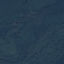
Land use / land cover: Forest